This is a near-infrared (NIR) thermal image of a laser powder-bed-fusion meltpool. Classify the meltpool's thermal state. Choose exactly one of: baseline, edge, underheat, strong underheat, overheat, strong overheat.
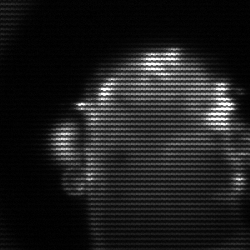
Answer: baseline